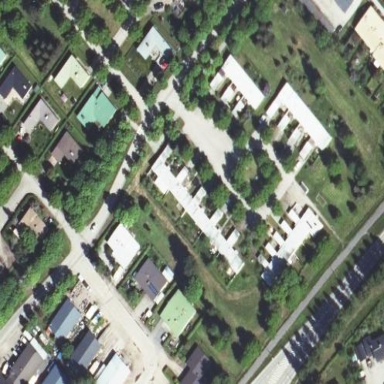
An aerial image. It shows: Terrace building.